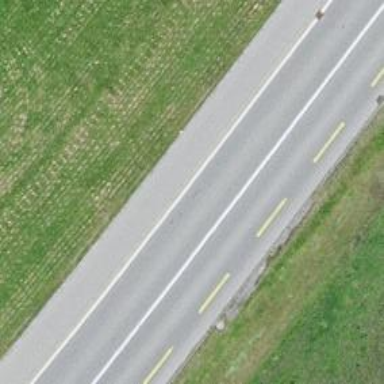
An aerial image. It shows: Primary highway with asphalt surface. There is separate sidewalk and cycle lane on the left side.